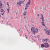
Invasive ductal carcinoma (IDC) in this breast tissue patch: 1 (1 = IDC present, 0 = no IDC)